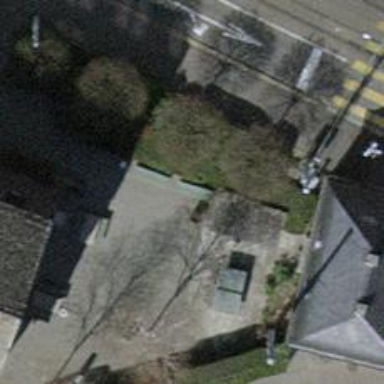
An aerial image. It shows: Bench.